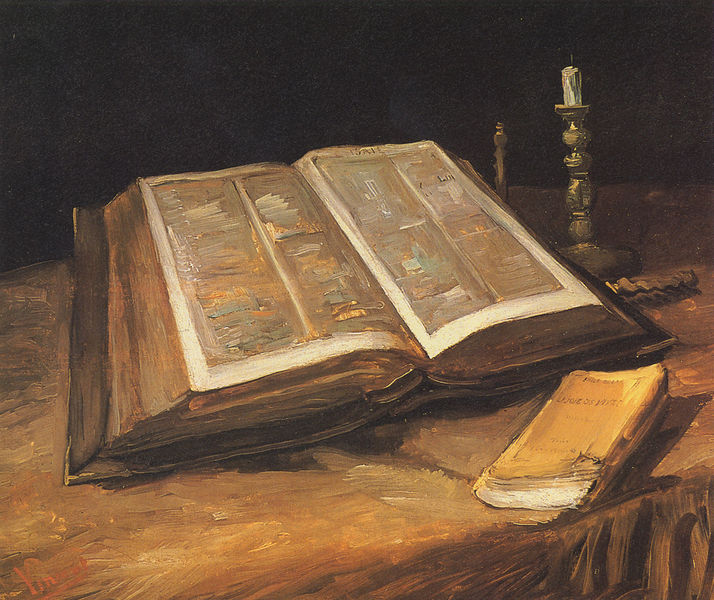
Titel: Stilleben mit Bibel
Künstler: Vincent van Gogh
Standort: Amsterdam
Institution: Van Gogh Museum
Schlagwörter: blau, blätter, dunkel, gemälde, schatten, weiß, gelb, grün, ocker, ausschnitt, braun, grau, hintergrund, holz, licht, nacht, rücken, schwarz, tisch, tische, beige, malerei, wand, bibel, falten, rahmen, signatur, tischdecke, tischtuch, öl, dunkelheit, decke, leuchte, rund, henkel, stilleben, stillleben, schrift, bilder, bücher, kommode, papier, schreibtisch, düster, zwei, stab, spalten, rand, dick, riemen, jaune, marron, lesen, kerze, kerzen, leuchter, metall, striche, stiel, griff, vanitas, schnalle, eingang, messing, nature morte, offen, buch, kloster, titel, seite, illustration, text, literatur, beten, gebet, tischplatte, altar, pult, buchdeckel, buchseite, einband, heft, umschlag, ecken, kerzenständer, wachs, kerzenhalter, kerzenleuchter, buchrücken, ledereinband, seiten, büchlein, glocke, leder, andacht, sombre, mönch, ständer, lesepult, lesend, lupe, zeilen, beschlag, geöffnet, aufgeschlagen, buchseiten, prière, kanten, nature, orange, peinture, sakral, tropfen, beschläge, gedrechselt, gewellt, stummel, docht, schnallen, notiz, colonnes, lecture, mittig, eglise, stumpen, genre, van gogh, réalisme, doppelseite, naturalisme, gros, soir, ecriture, encre, aufgestellt, lexikon, table, kolumnen, gutenberg, livre, ancien testament, autel, bible, roman, zola, bougie, chandelier, großformat, livres, codex, abschrift, buchhalter, verstärkt, epais, vincent, vincent van gogh, aufgedreht, augeschlagen, buchecken, buchkanten, erloschen, geheft, in der mitte, kerzenstummel, kerzenstumpen, kerzenstumpf, kerzenstämder, leseglas, unschlag, gros plan, morte, hommage, nappe, ouvert, carnet, chandelle, prier, littérature, me´diter, dictionnaire, chevet, dickes buch, bougies, libre, levre, chandeliers, la joie de vivre, isaie, loupe, apprentissage, livre ouvert, pages, éteinte, instruction, gros livre ouvert, doubles pages avec deux colonnes, deux livres et un chandeler, livret, kerzenhalteer